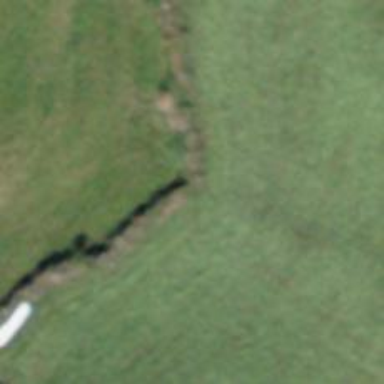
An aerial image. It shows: Dry stone wall barrier.